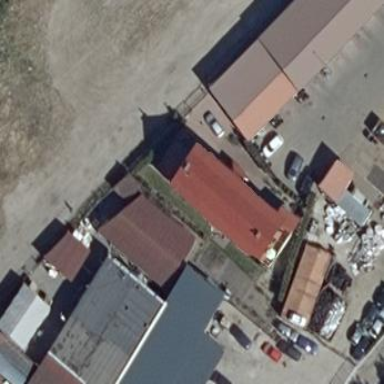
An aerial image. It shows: Service building.